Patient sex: M
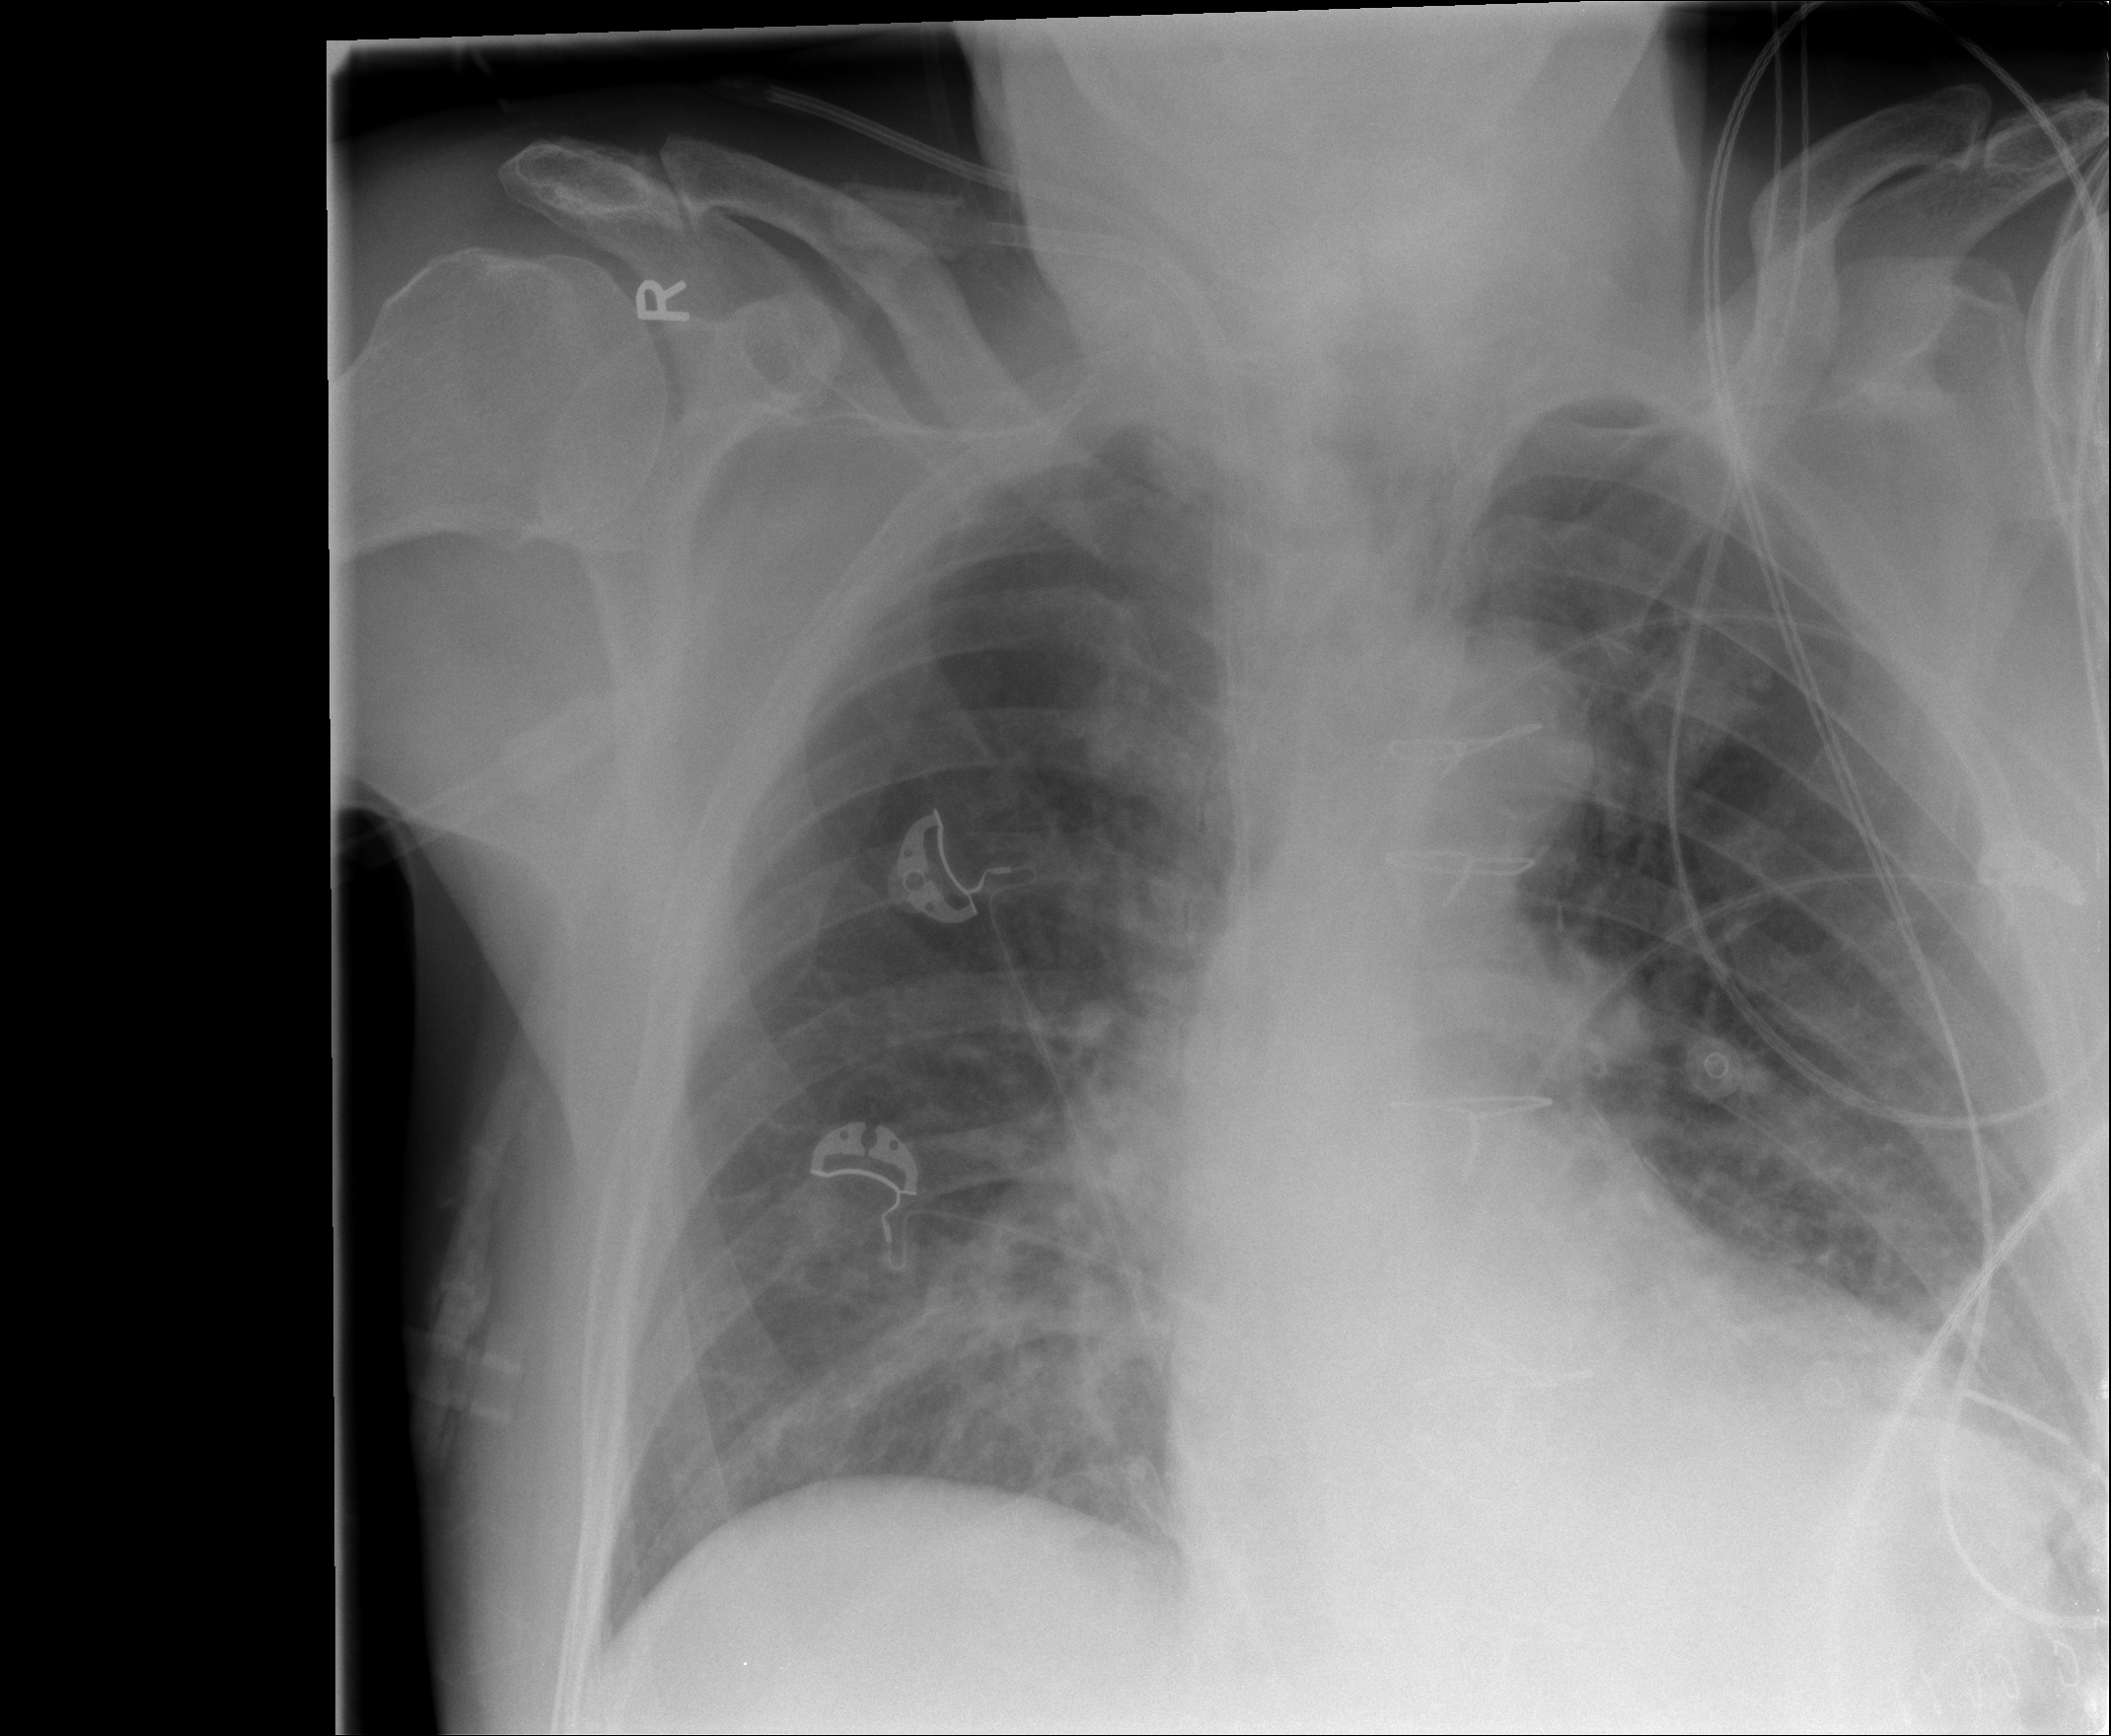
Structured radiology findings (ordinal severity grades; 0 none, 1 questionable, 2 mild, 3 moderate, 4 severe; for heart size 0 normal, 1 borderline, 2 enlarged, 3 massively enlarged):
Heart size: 2
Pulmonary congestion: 2
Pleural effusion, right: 0
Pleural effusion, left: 1
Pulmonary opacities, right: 2
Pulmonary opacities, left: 0
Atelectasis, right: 0
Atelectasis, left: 0